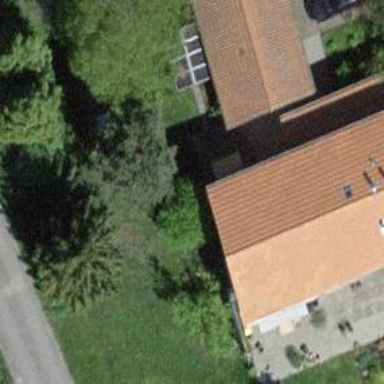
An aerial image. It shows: Residential building.